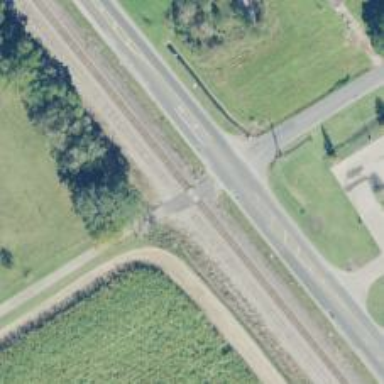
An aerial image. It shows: Railway level crossing.